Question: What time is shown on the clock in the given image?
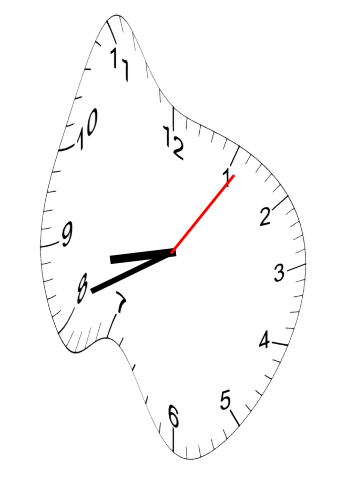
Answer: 08:41:06